Field crop: tomato
Growth stage: 1
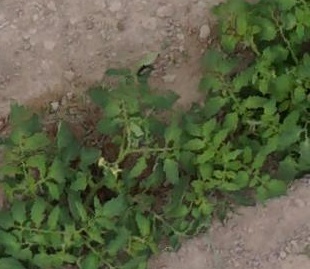
Species: tomato